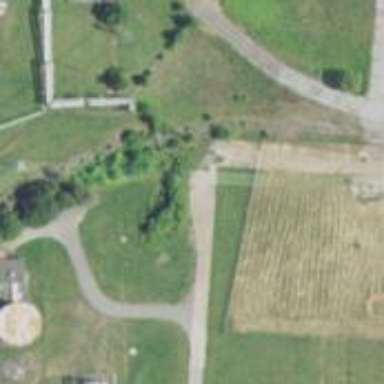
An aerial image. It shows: Disused railway spur line.